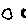
Label: moon